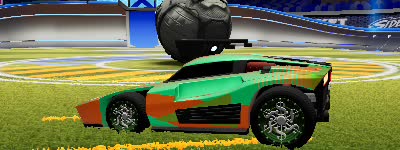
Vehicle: breakout